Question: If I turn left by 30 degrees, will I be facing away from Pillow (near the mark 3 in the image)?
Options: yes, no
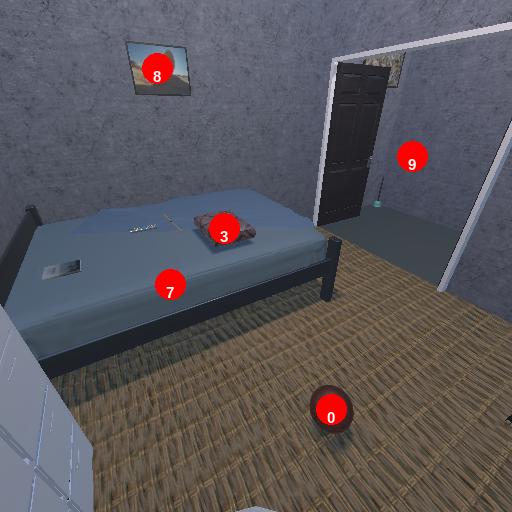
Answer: yes